Question: I am using Fabric.js to create some animations on HTML canvas. I need to make this :

If I use image element I cannot make it circular and not put white border.
If I use circle object I cannot put an image in it.
Any ideas will be appreciated. TIA
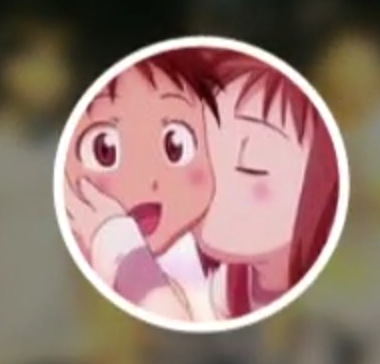
Answer: Try someting like this with 'clipTo' function:
'''
fabric.Image.fromURL(imageURL, function(oImg) {
oImg.scale(1.0).set({
left: 10,
top: 10,
stroke : 'white',
strokeWidth : 100,
clipTo: function (ctx) {
ctx.arc(0, 0, radius, 0, Math.PI * 2, true);
}
});
canvas.add(oImg).setActiveObject(oImg);
canvas.renderAll();
});
'''
Fiddle: <URL>